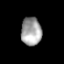
Tissue: prostate
Cell type: Endothelial cells
Senescence score: 0.3043
Nuclear area (px): 567
Mean DAPI intensity: 160.896